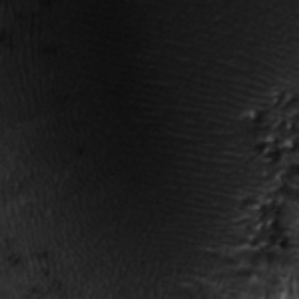
Label: frost